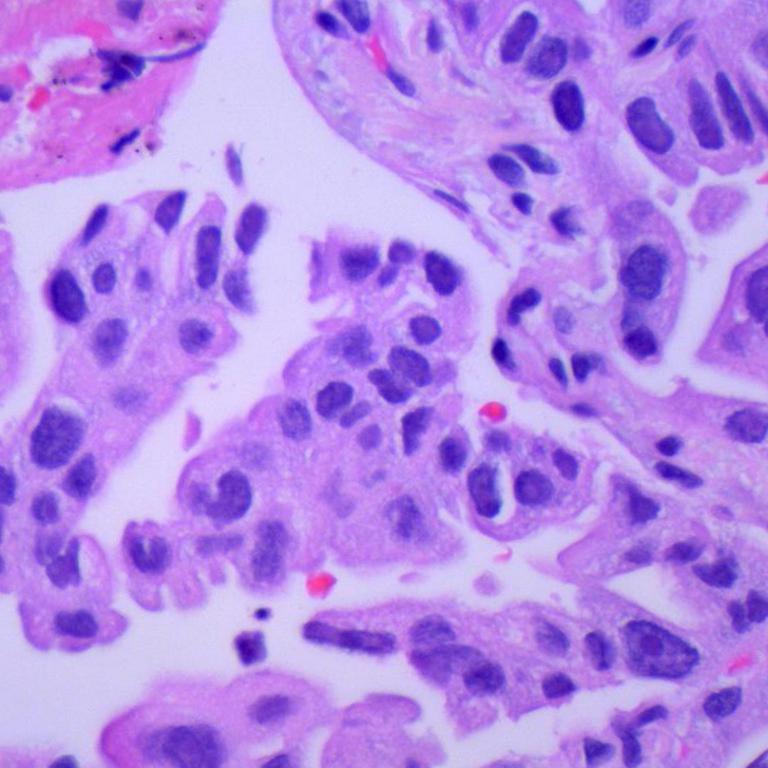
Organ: lung
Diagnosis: adenocarcinomas